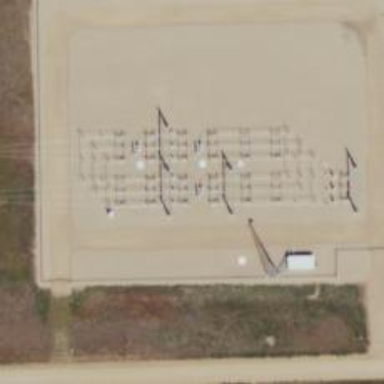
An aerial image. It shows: Switch for power supply.